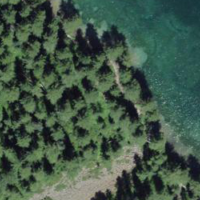
EUNIS habitat code: 26
Species observed at this site:
Juniperus communis
Caltha palustris